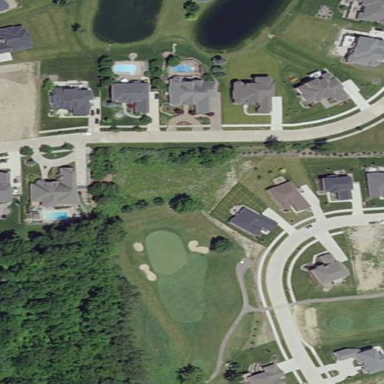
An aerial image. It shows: Rough grassy area used for golf.